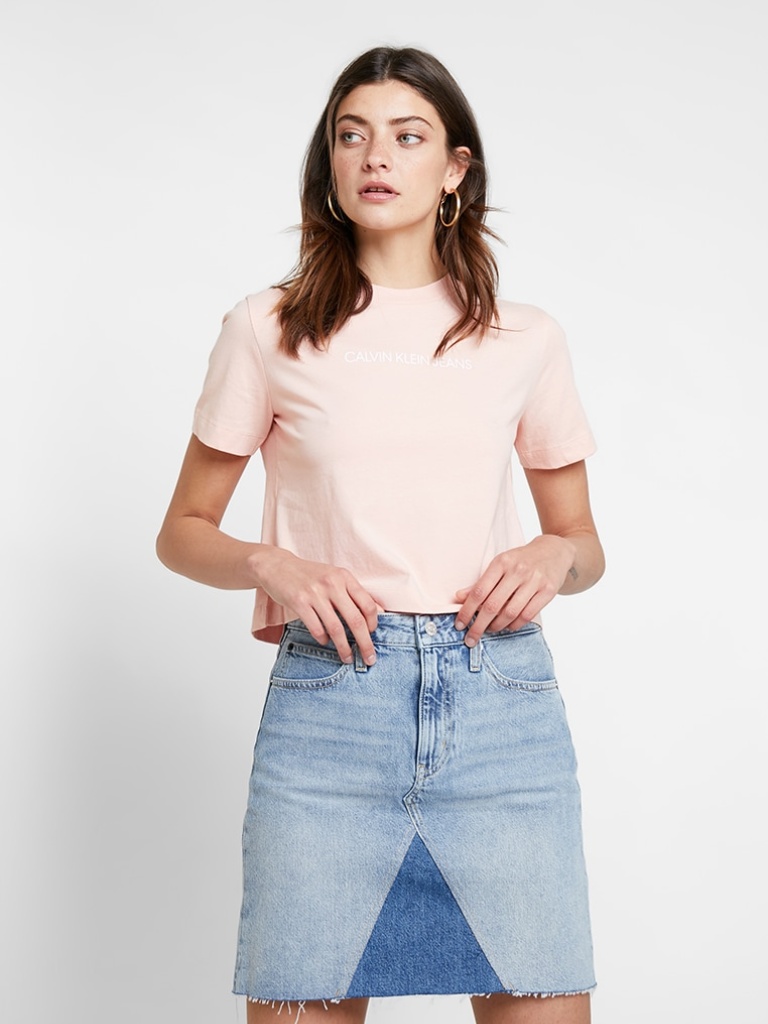
cotton relaxed short sleeve cropped length French Tucked crew t-shirt